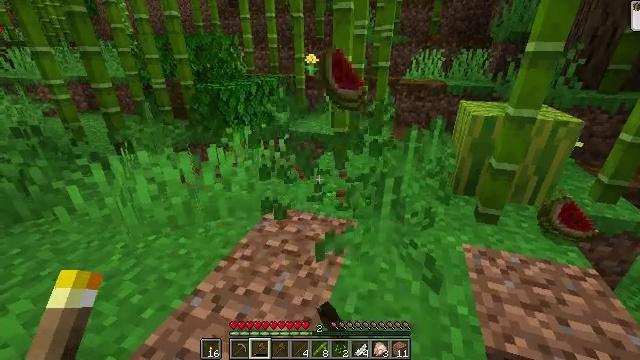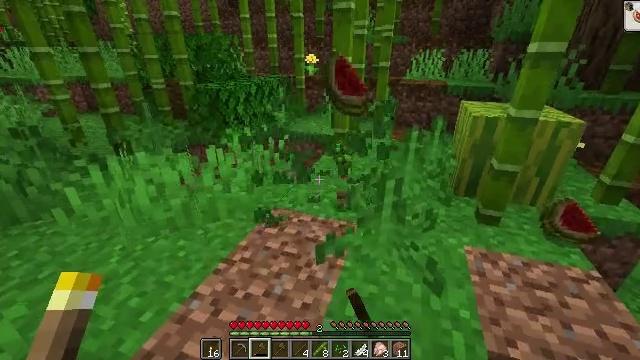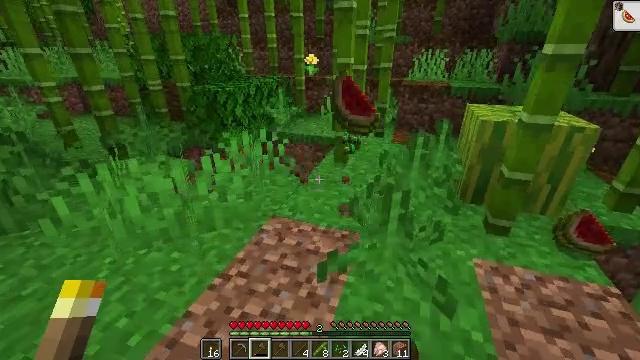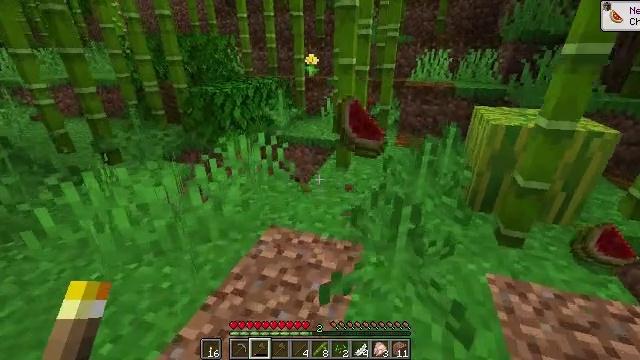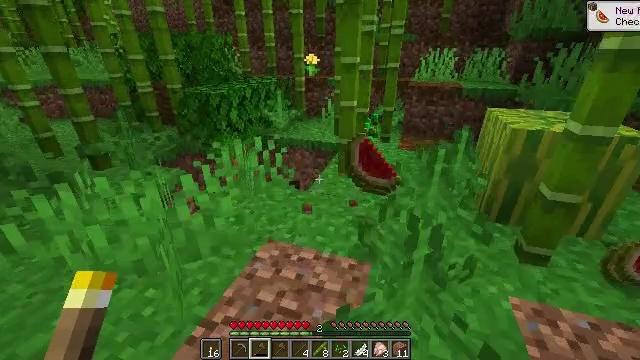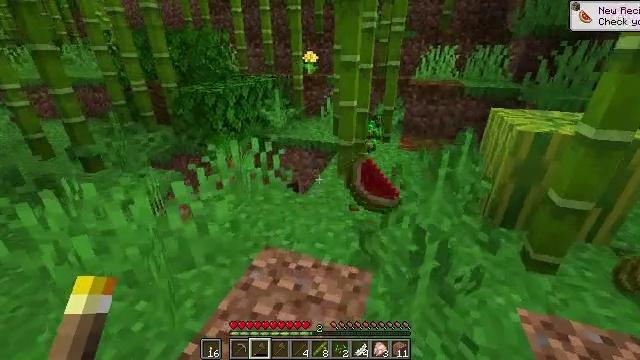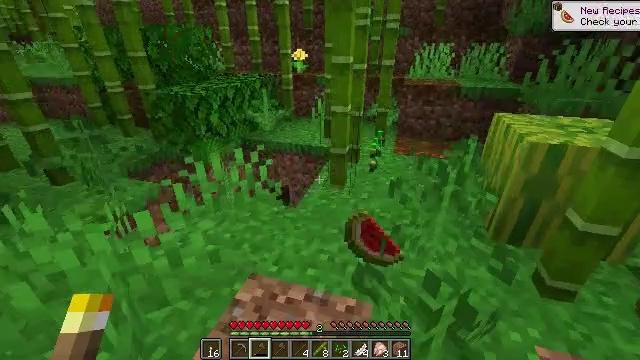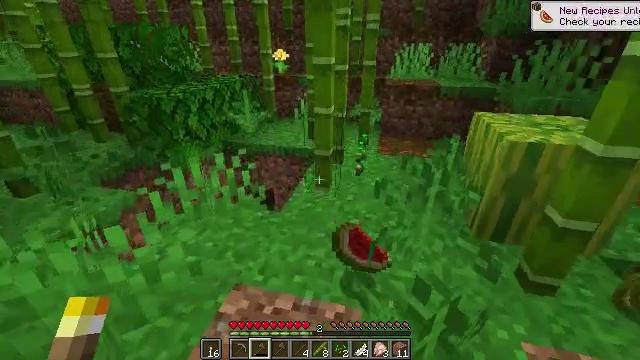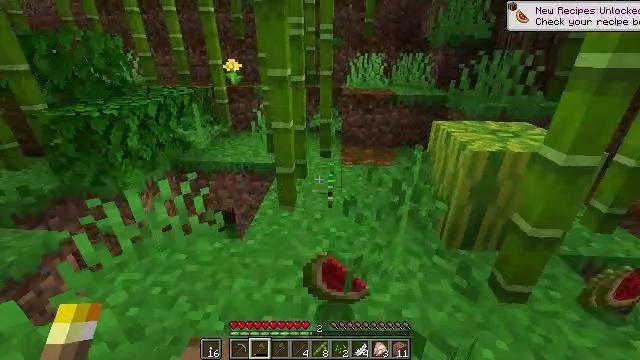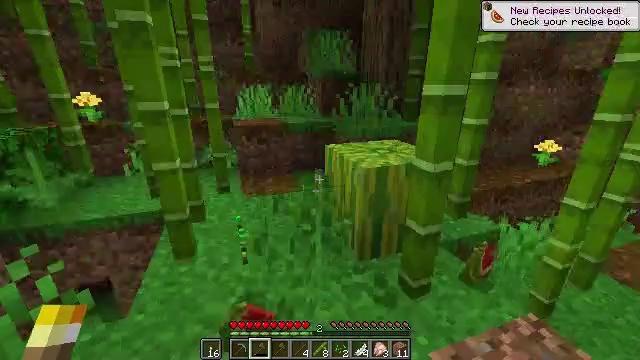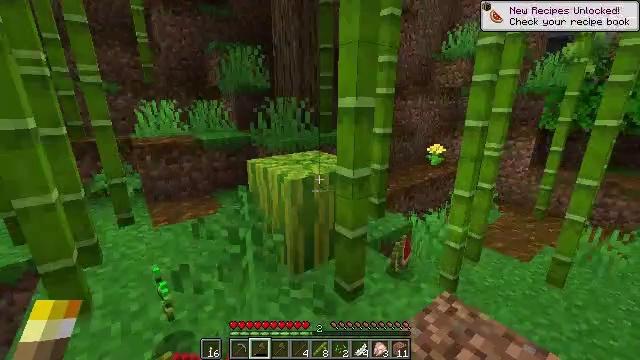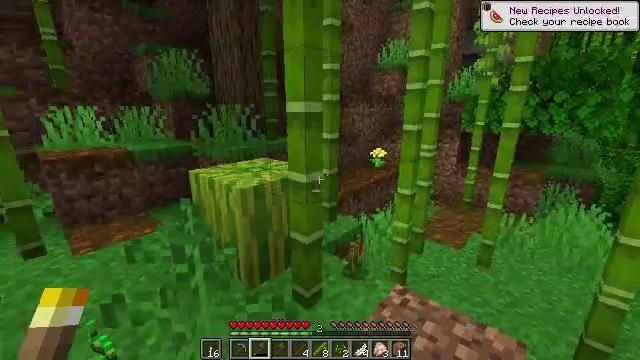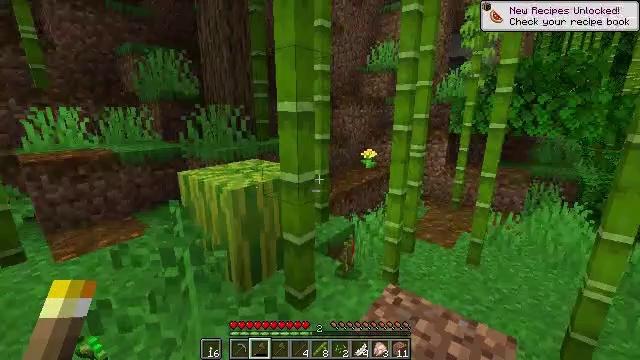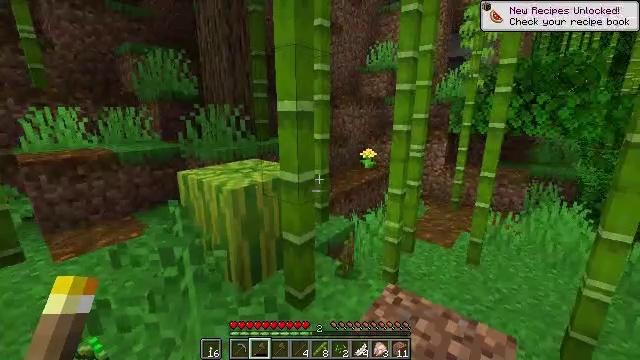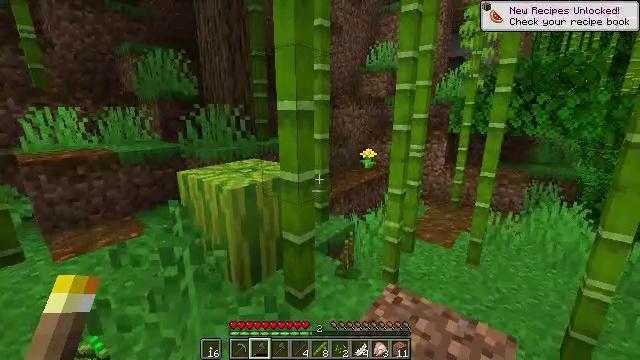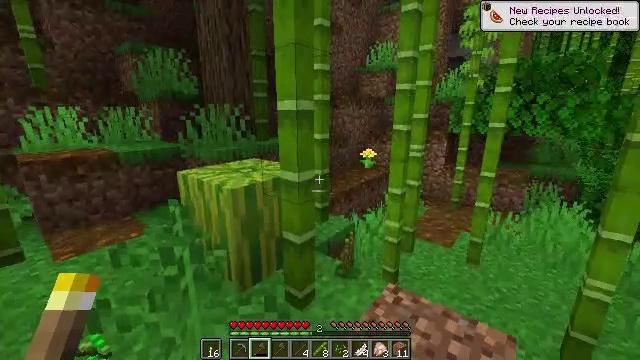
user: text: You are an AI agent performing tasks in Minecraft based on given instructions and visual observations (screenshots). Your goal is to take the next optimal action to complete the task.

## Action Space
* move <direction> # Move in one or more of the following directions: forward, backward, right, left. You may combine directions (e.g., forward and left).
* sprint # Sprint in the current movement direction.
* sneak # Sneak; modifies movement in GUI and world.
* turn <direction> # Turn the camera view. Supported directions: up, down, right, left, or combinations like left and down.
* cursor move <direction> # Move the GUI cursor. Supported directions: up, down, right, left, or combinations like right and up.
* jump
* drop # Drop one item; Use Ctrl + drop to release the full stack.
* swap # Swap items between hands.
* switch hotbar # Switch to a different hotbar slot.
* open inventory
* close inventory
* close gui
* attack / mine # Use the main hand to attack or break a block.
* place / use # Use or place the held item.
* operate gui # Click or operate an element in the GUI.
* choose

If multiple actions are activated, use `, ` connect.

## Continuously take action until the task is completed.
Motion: motion action
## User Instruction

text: Mine bamboo with your hand.
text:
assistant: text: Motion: move forward
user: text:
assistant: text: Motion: move forward
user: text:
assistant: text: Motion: move forward
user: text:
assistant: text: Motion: move forward
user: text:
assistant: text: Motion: move forward
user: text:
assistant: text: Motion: move forward, turn right
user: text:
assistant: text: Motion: move forward, turn right
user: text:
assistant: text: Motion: turn right and up
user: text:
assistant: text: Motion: turn right and up
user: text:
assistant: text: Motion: turn right and up
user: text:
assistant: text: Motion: turn right and up
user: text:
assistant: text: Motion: turn right
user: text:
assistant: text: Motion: no_op
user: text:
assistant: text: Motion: no_op
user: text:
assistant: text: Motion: no_op
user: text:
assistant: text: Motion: turn right
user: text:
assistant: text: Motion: turn right
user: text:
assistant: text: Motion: no_op
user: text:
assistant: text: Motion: no_op
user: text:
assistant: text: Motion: no_op
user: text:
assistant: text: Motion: move forward
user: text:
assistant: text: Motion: move forward
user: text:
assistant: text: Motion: move forward
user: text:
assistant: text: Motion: move forward, turn down
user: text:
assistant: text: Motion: move forward, turn down
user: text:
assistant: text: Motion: move forward, turn down
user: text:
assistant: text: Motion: turn left and down
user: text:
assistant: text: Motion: turn down
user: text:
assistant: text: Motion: no_op
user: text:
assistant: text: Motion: no_op